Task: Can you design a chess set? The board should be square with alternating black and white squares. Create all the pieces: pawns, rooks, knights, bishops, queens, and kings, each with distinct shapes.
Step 5303:
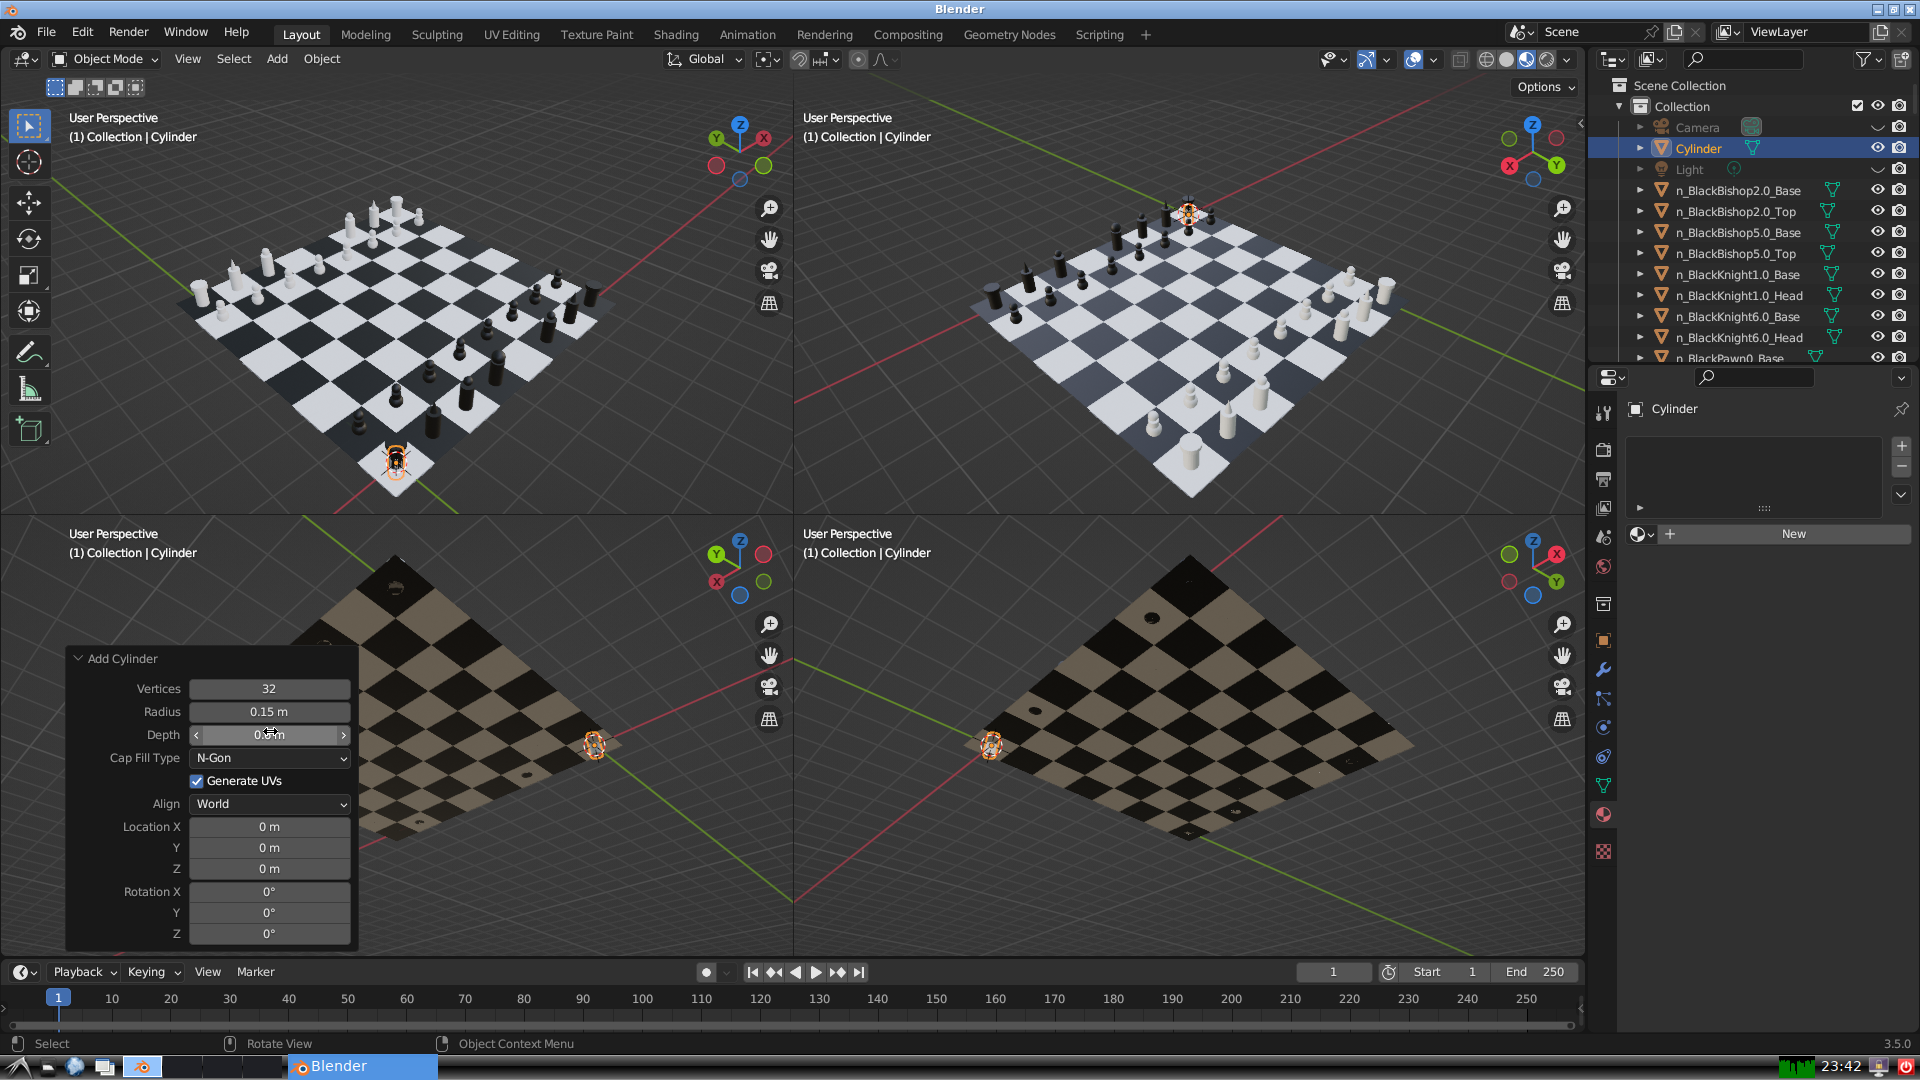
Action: click: no